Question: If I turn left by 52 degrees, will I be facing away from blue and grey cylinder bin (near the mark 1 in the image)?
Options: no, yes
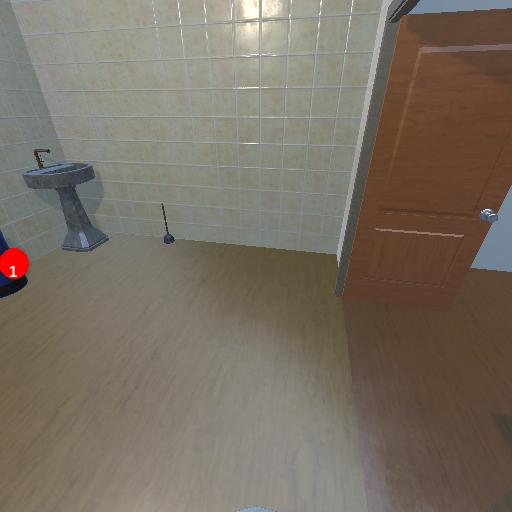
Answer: no